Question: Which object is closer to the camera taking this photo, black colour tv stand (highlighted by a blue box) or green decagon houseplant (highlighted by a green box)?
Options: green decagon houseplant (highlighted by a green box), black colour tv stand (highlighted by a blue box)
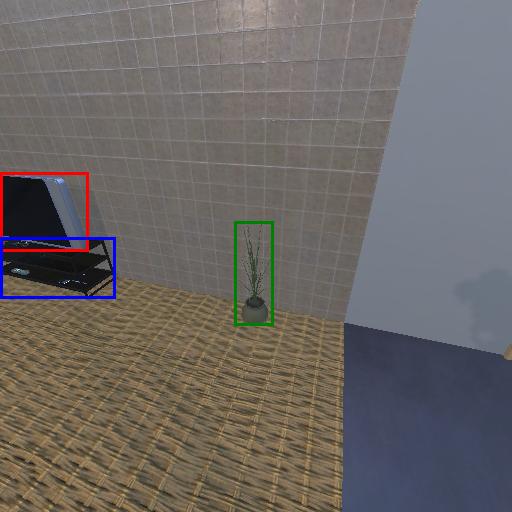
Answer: green decagon houseplant (highlighted by a green box)